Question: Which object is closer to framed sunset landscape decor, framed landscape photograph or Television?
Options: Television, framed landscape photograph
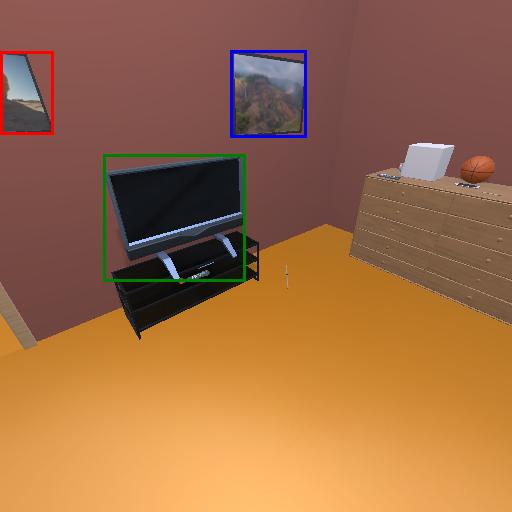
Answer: Television